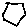
Label: hexagon